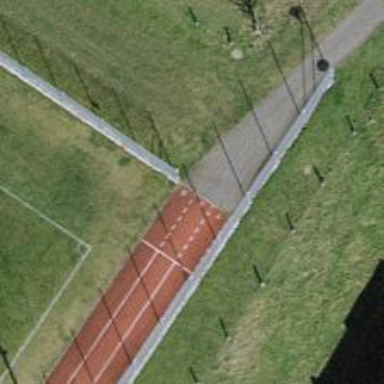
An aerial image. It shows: Track located within leisure land area.